Question: I have a texbox control in my wpf application where I will like to get a auto complete listbox as the user types in. In other words I have something like google's search box:

---
## First way:
As user types into the textbox every time the texbox changes I update the listbox by quering the database. therefore I have something like:
'''
void textBox1_KeyUp(object sender, KeyEventArgs e)
{
// new text
var content = ((TextBox)sender).Text;
// I am selecting the posible items using ado.net
var posibleItems= PdvEntities.Entities.TableFoos.Where(TableFoo=> TableFoo.Description.Contains(content)).Select(c=>c);
listbox1.ItemsSource = posibleItems;
}
'''
note that with this approach I will be querying the database every time a keyup event fires on that textbox.
## Second way:
Instead of querying the database everytime the keyup event fires, I do the following:
'''
// select all items and store that as a global variable
IQueryable allItems = PdvEntities.Entities.TableFoos.Select(a => a);
void textBox1_KeyUp(object sender, KeyEventArgs e)
{
// new text
var content = ((TextBox)sender).Text;
// I don't have the code but I will then filter variable
// allItems based if their description contains 'content'
// pseudo code
newFileter <- filter of allItems that contain content
listbox1.ItemsSource = newFileter;
}
'''
not that in this case I query the database just once and everytime I need to add items to the listbox I will query a IQueryable variable instead of the database. I am afraid that if the database is to big this technique will consume a lot of memory.
---
Also I forgot to mention that the database may not be local. Right now I am connecting to the database locally but this application may run with a remote database connection. Which approach is more efficient?
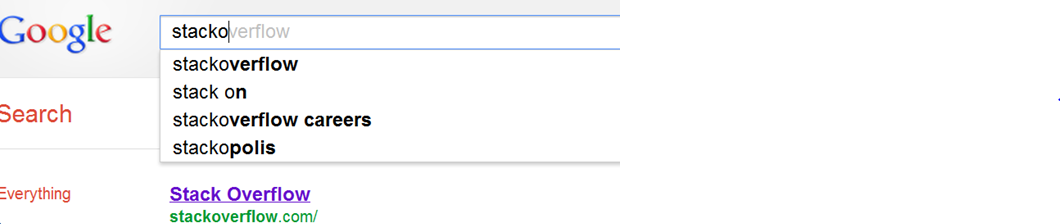
Answer: There won't be any significant difference between the two versions. That's because the following code doesn't do what you think it does:
'''
// select all items and store that as a global variable
IQueryable allItems = PdvEntities.Entities.TableFoos.Select(a => a);
'''
It doesn't "store" all items in the field, it doesn't even go to the database at all. It's just a query that can retrieve all the items if you iterate it.
On the other hand, if you did something like
'''
Foo[] allItems = PdvEntities.Entities.TableFoos.ToArray();
'''
that would actually retrieve all items into memory. But there's no way of knowing which one will be more efficient, if we don't know everything about your database and your execution environment.